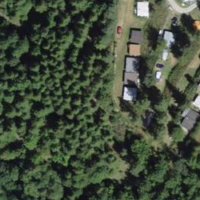
EUNIS habitat code: 44
Species observed at this site:
Pinus sylvestris